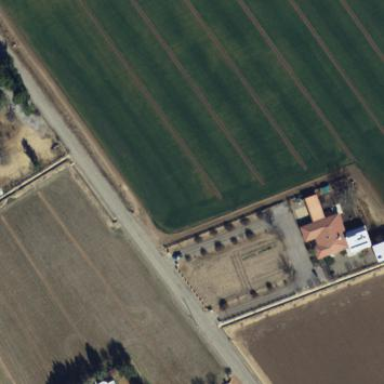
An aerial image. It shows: Farmyard area.